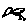
Label: bird